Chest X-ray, PA view. Patient: 62 years old, sex M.
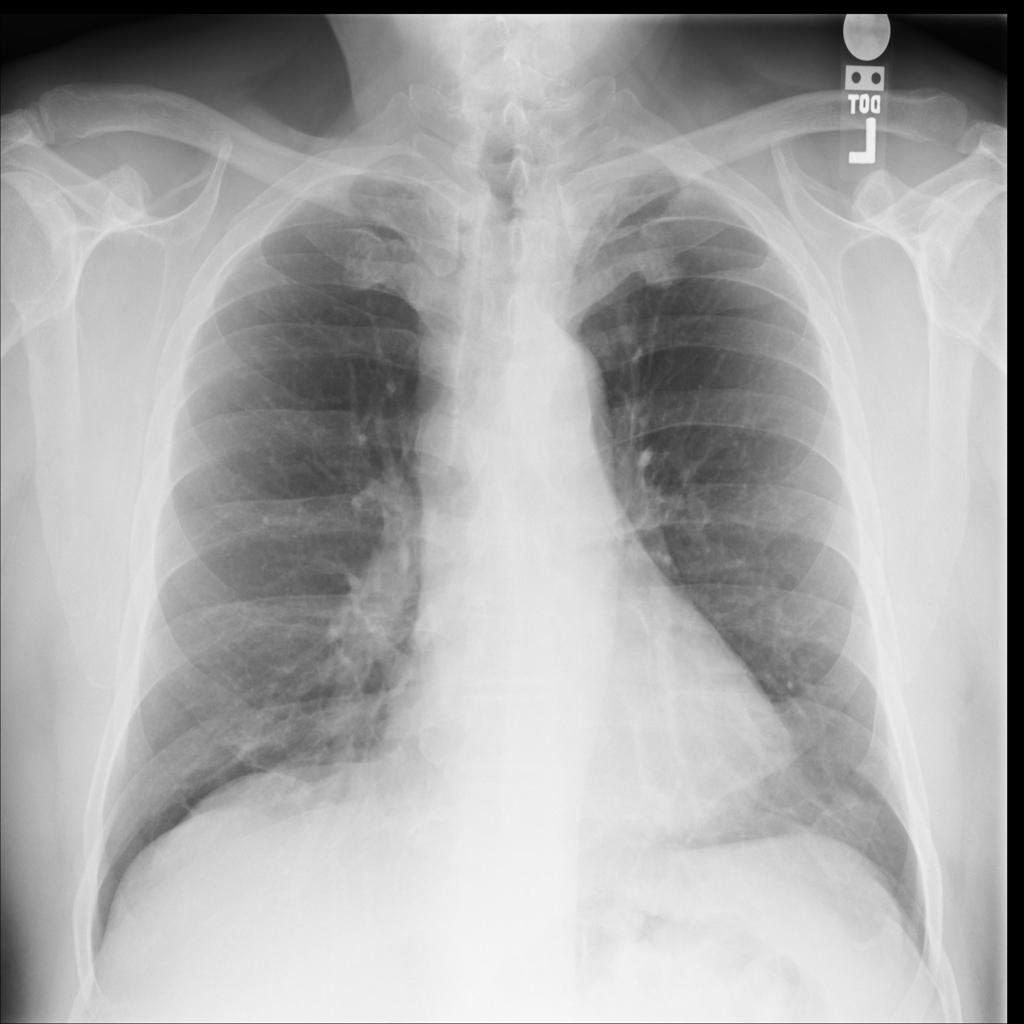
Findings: No Finding